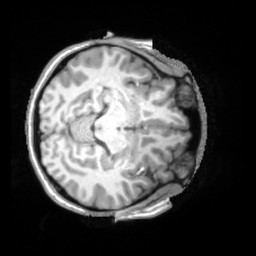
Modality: T1w
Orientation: axial
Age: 25
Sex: female
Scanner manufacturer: siemens
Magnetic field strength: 3 T
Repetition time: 2.2 s
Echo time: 0.00157 s